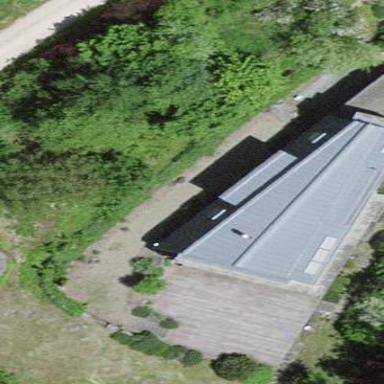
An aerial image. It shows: Detached building.